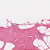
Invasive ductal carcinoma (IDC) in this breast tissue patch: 0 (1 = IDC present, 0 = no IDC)